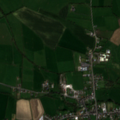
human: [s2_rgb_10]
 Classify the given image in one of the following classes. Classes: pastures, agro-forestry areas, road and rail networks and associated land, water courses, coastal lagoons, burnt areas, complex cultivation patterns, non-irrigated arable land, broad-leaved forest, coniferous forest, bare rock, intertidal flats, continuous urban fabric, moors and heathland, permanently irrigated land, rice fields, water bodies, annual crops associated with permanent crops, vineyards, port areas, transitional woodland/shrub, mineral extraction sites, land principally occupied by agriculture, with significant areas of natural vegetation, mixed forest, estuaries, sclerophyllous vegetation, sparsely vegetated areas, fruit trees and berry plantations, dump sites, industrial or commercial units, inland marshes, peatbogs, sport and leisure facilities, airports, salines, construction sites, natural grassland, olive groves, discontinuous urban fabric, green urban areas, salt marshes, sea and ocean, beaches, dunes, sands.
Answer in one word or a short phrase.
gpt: discontinuous urban fabric, pastures